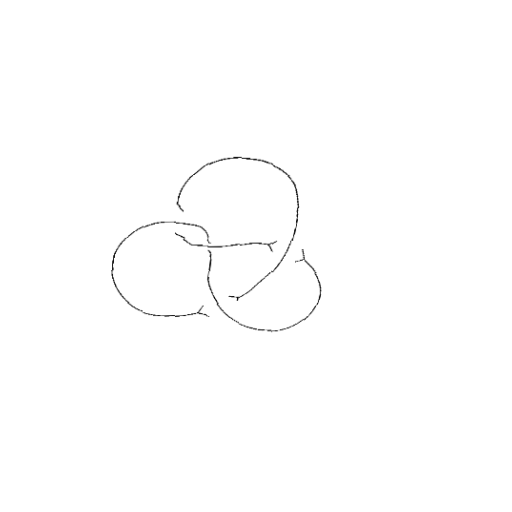
Crossing number: 4